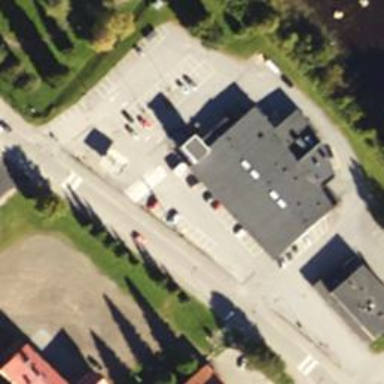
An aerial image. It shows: Paved parking area.